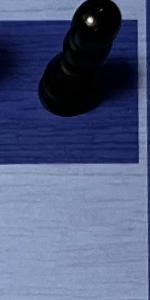
Label: Empty